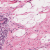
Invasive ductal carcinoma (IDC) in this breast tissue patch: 0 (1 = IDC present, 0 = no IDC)